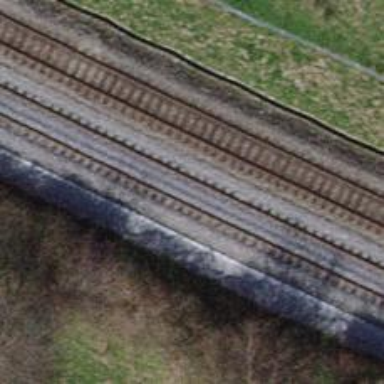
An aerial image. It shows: Single railway track with electrified contact line.